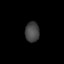
Tissue: lung
Cell type: Epithelial cells
Senescence score: 0.2275
Nuclear area (px): 279
Mean DAPI intensity: 69.24